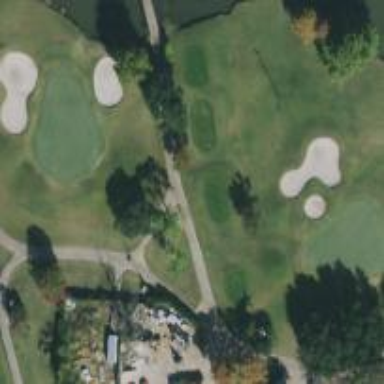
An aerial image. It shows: Path for both roads and golfers.